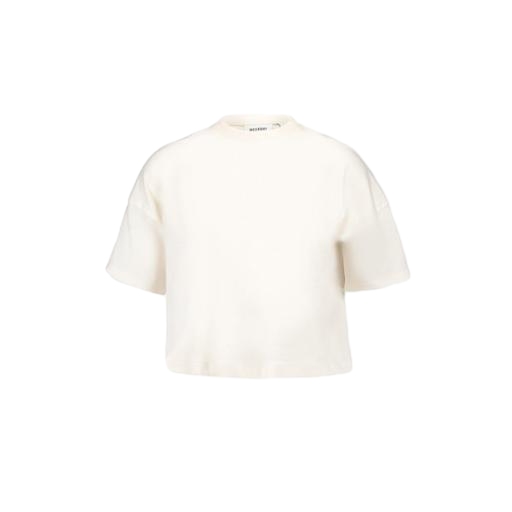
off-white classic t-shirt, high-neck ribbed-jersey t-shirt, cream t-shirt, white background